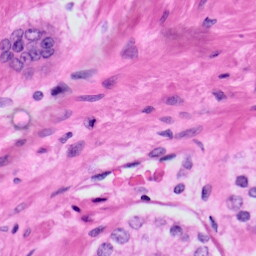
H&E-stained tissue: Prostate